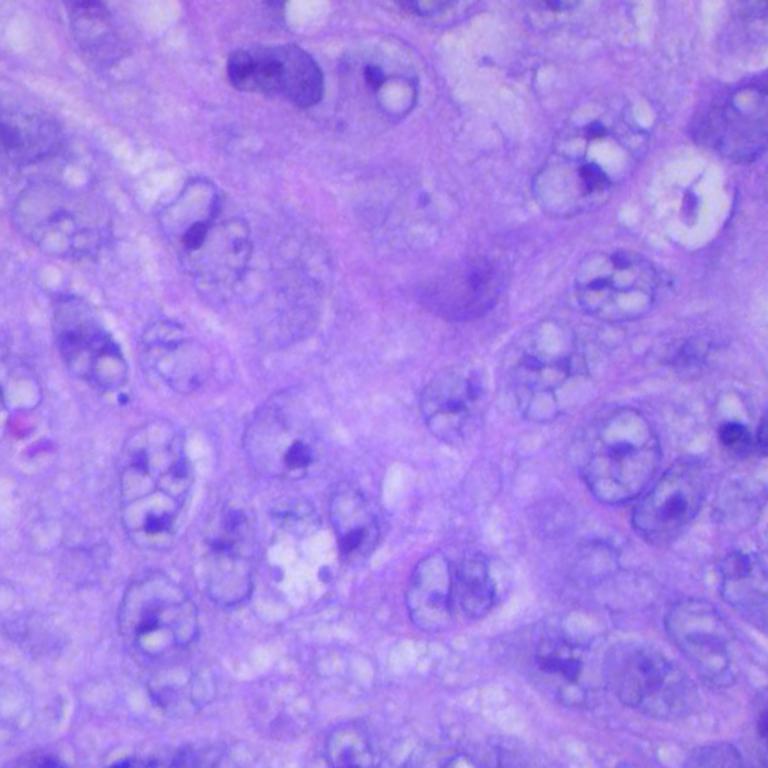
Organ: lung
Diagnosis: squamous carcinomas